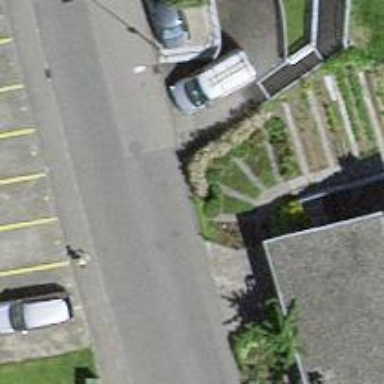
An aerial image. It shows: Asphalt steps along the road.